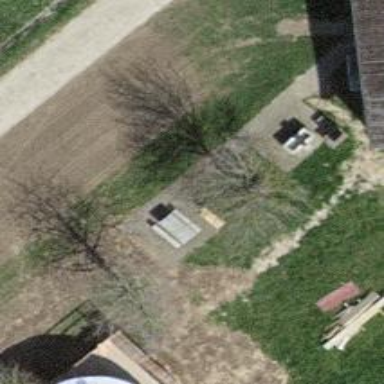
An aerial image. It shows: Picnic table located in leisure land area.